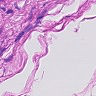
Metastatic tissue present: no